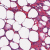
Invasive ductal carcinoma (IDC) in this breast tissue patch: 0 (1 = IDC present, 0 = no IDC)